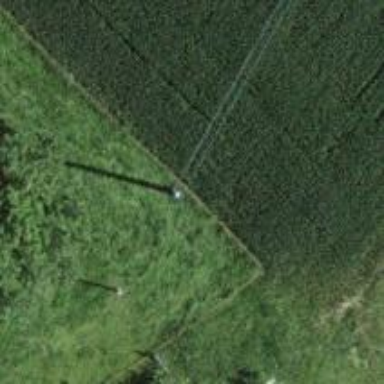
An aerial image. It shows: Power pole.